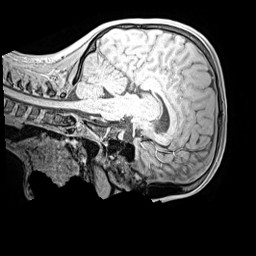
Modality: MP2RAGE
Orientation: sagittal
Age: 11
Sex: male
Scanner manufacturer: siemens
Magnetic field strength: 3 T
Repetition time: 4 s
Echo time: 0.00299 s